The plot is a time-scale (wavelet) decomposition of a bearing vibration signal. Classify the bearing condition as one of: normal, inner_race, outer_race, ball.
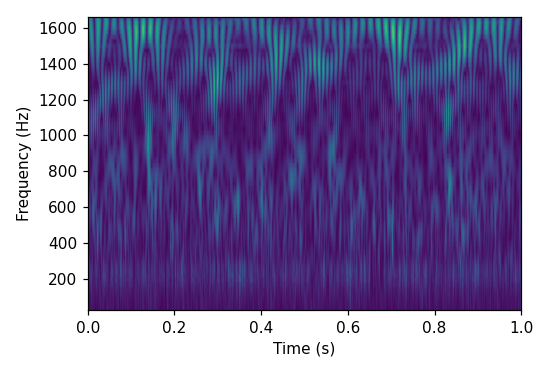
Answer: normal